Milling tool wear sample.
Tool blade image: 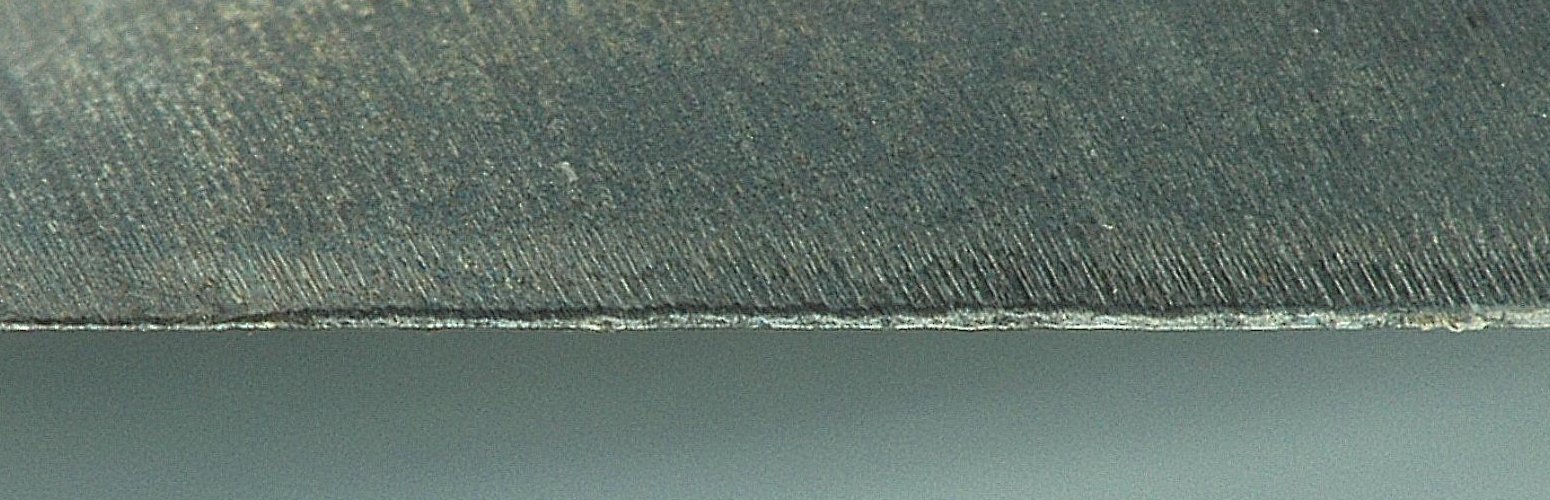
Chip image: 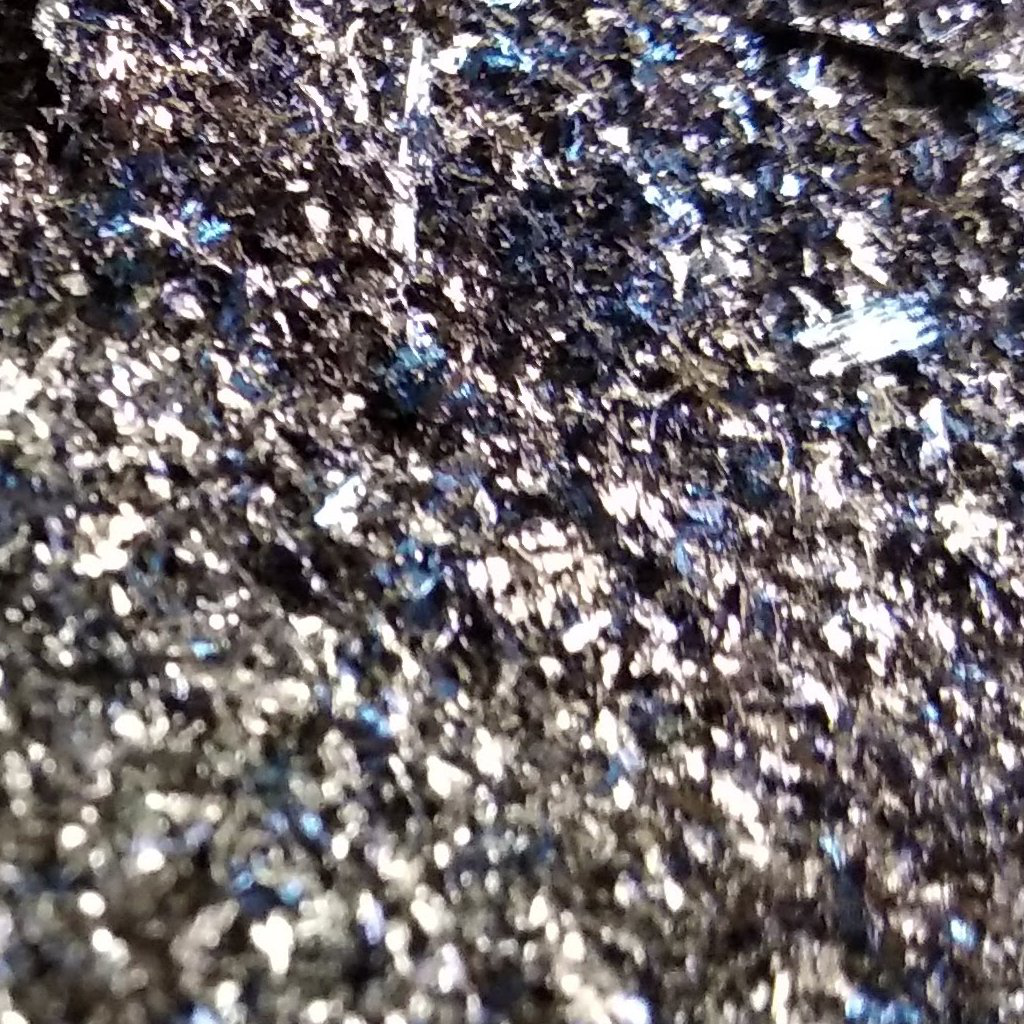
Workpiece image: 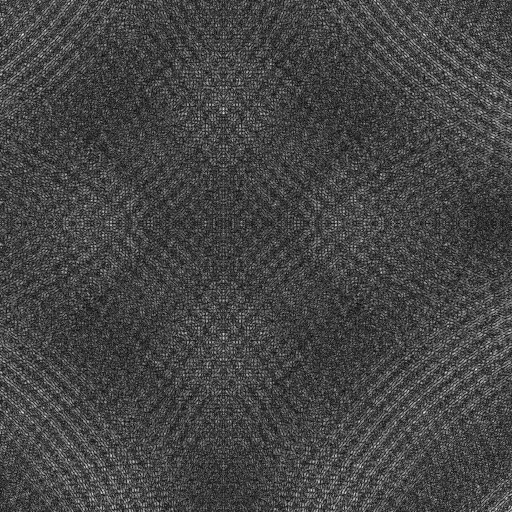
Tool wear state: used
Gaps: 0
Flank wear: 46.06
Overhang: 14.55
Force-signal Mel-spectrograms (X, Y, Z axes): 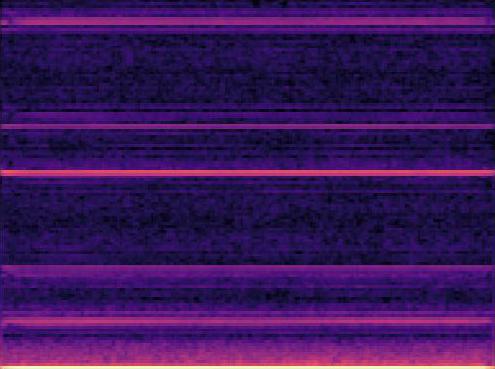 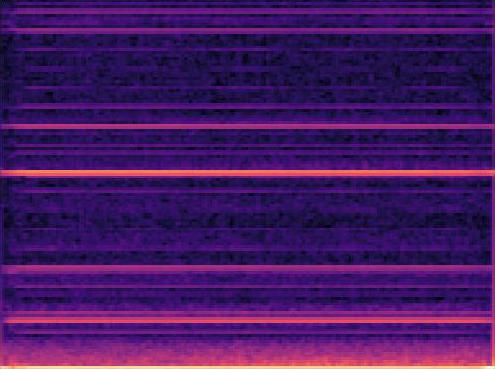 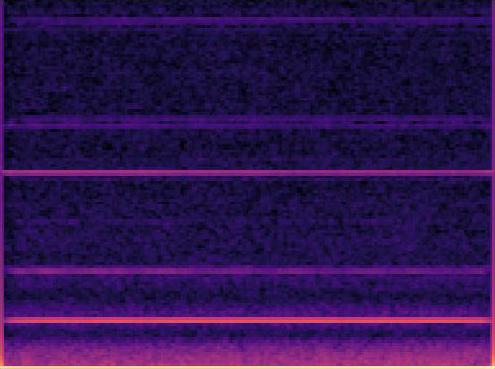
Force-signal scalograms (X, Y, Z axes): 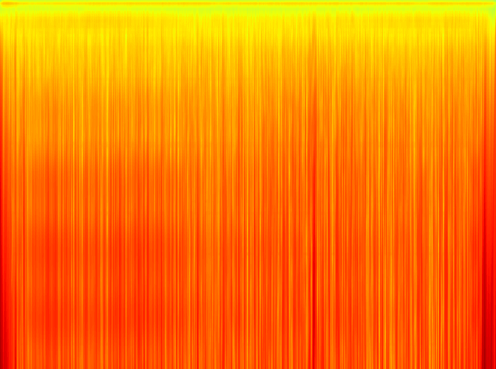 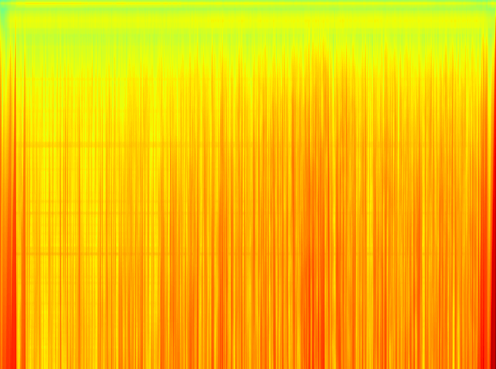 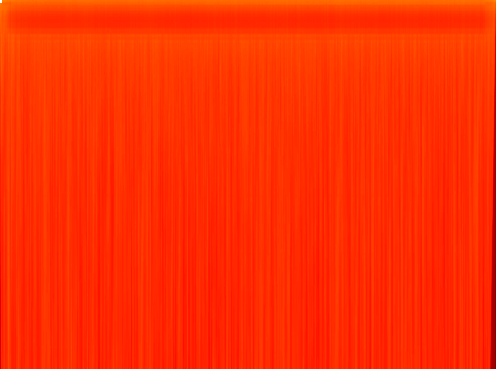
Force phase: initial_break_in_wear